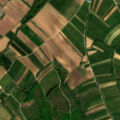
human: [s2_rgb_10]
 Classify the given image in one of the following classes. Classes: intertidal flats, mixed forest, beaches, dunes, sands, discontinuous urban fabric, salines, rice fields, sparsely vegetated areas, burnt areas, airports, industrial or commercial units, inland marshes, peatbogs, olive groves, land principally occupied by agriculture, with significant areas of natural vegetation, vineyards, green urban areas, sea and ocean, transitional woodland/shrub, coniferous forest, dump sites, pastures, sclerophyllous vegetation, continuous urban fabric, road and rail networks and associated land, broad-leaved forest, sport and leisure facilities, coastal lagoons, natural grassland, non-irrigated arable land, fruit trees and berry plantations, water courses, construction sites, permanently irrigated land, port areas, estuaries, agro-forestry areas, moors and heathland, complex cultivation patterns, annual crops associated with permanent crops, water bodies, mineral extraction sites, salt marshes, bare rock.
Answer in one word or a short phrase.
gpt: discontinuous urban fabric, non-irrigated arable land, vineyards, broad-leaved forest